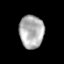
Tissue: prostate
Cell type: T cells
Senescence score: 0.3574
Nuclear area (px): 791
Mean DAPI intensity: 175.93